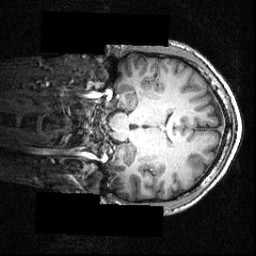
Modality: T1w
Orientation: coronal
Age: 21
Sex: male
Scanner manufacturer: siemens
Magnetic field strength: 3.951 T
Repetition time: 1.5 s
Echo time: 0.00335 s